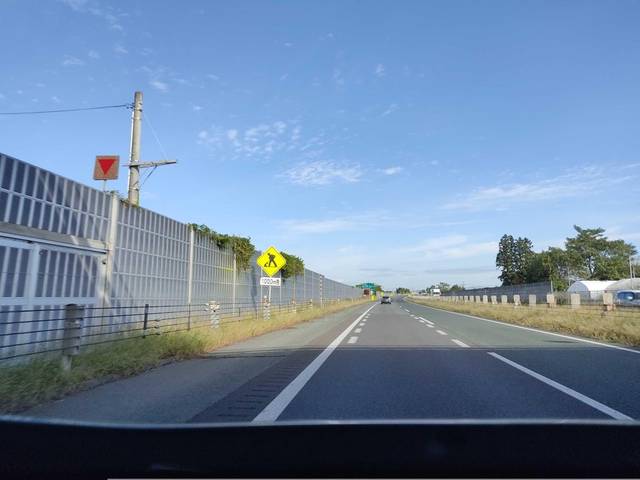
Region: Japan
Coordinates: 39.124, 141.118